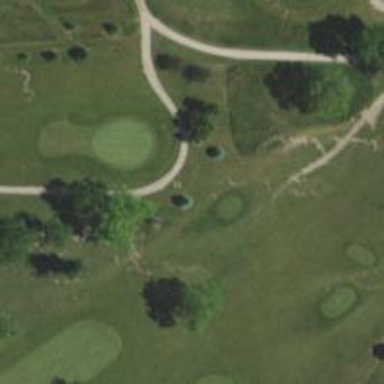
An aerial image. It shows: Pathway for golfing.